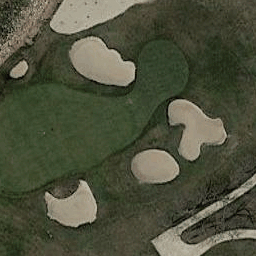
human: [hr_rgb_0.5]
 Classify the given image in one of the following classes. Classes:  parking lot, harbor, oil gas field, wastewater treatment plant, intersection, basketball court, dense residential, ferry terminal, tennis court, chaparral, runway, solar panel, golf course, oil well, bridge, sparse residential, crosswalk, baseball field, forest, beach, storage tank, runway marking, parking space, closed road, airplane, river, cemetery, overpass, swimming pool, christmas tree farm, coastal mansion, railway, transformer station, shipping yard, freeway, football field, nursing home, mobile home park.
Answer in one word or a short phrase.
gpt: golf course